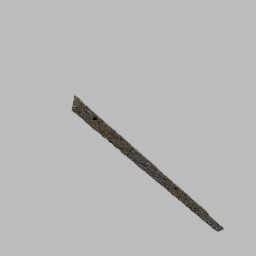
Label: architecture